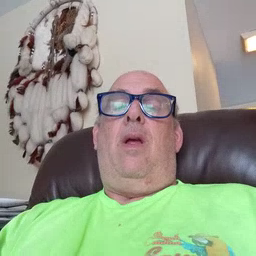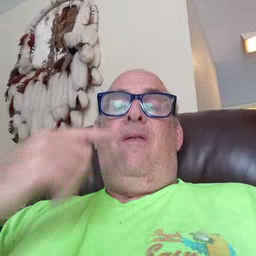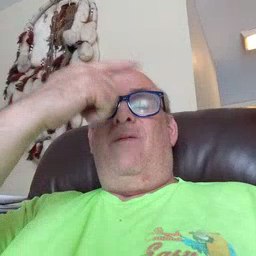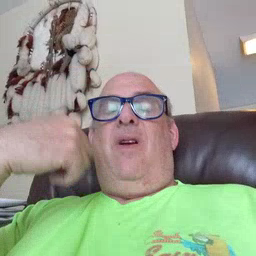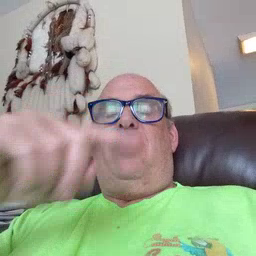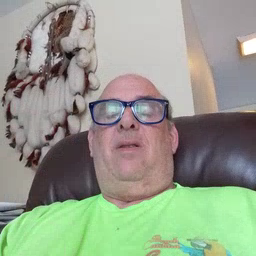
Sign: face